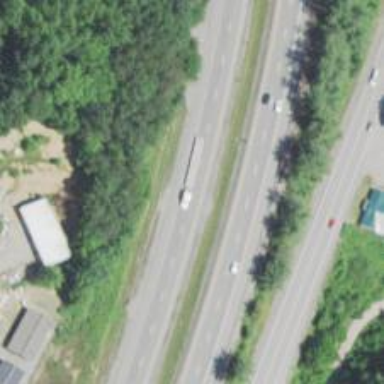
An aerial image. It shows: Expressway with asphalt surface classified as trunk highway.